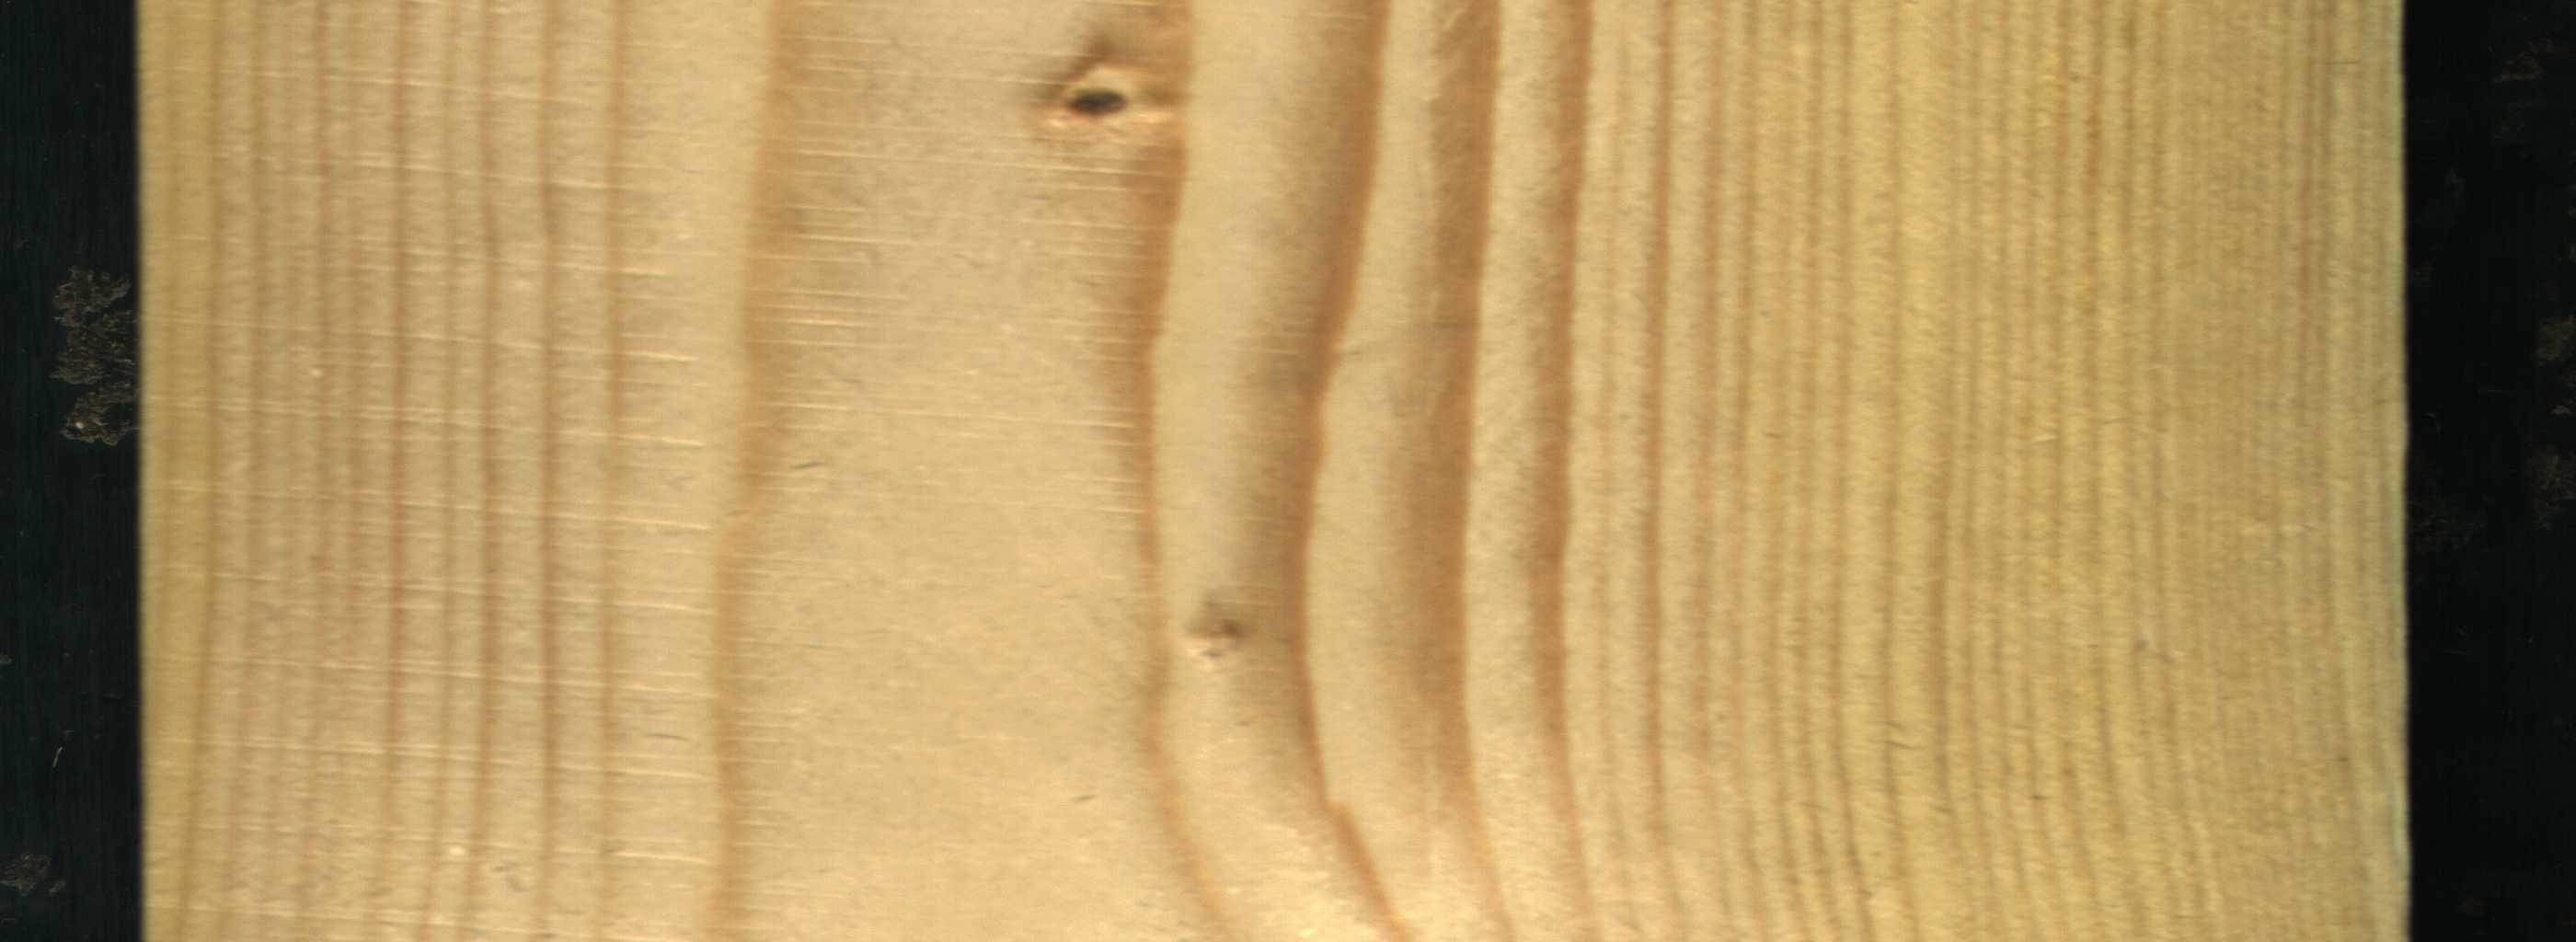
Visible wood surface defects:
Live_Knot